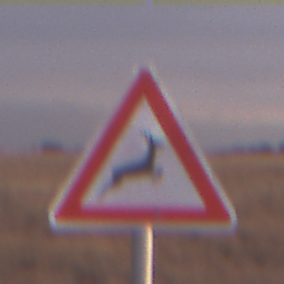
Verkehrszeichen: WildwechselLinks
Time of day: SunriseSunset
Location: Outdoor (Nature)
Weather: PartlyCloudy
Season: NotSpecified
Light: Natural